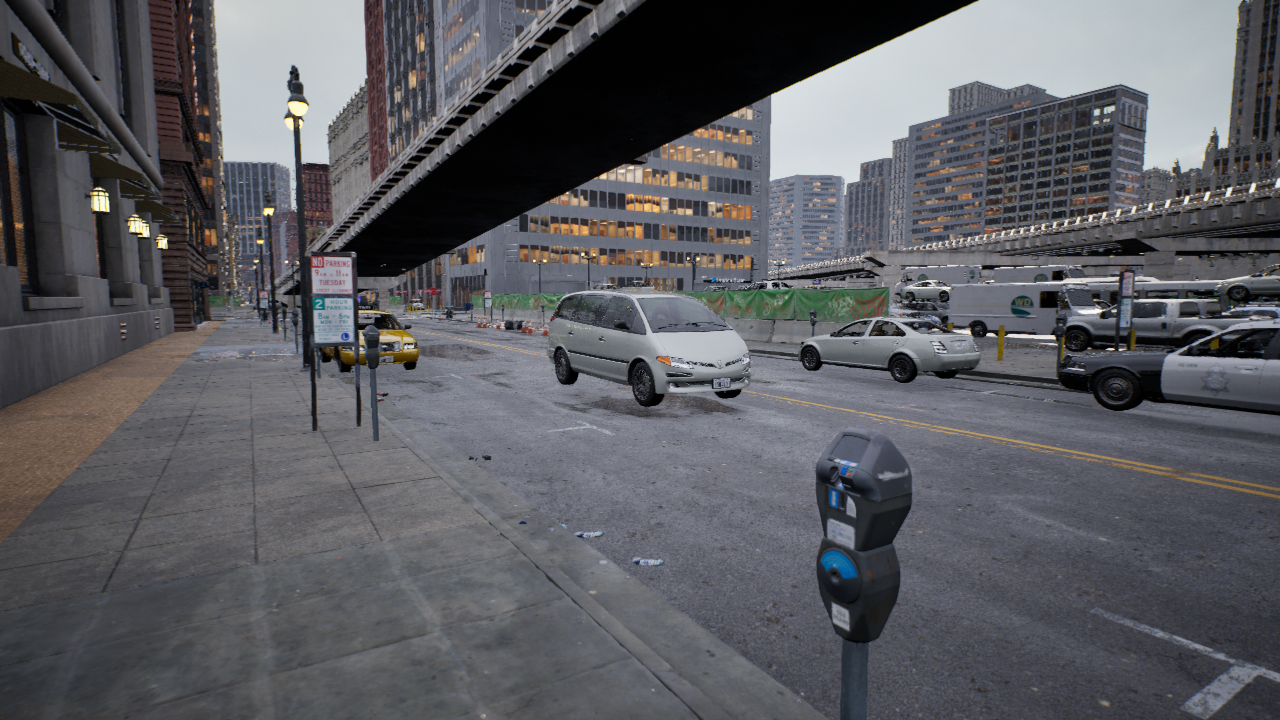
Venue: downtown
Lighting: clear day
Vehicle rig: minivan